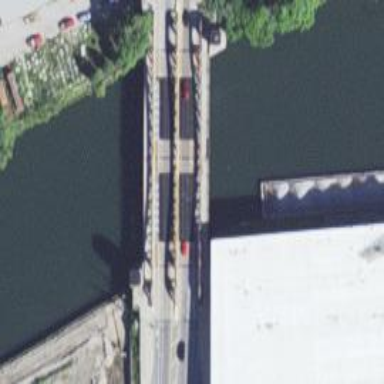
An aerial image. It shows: Secondary road passing over movable bascule bridge.